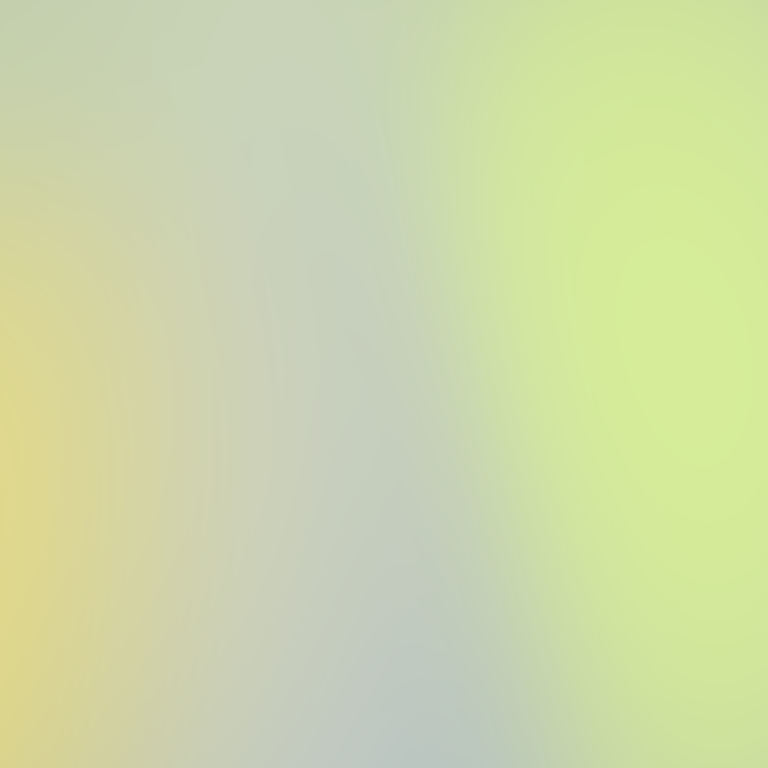
Abstract light effect, smooth gradient from soft yellow to pale green, calm atmosphere, diffuse light, no room, no furniture, no objects.